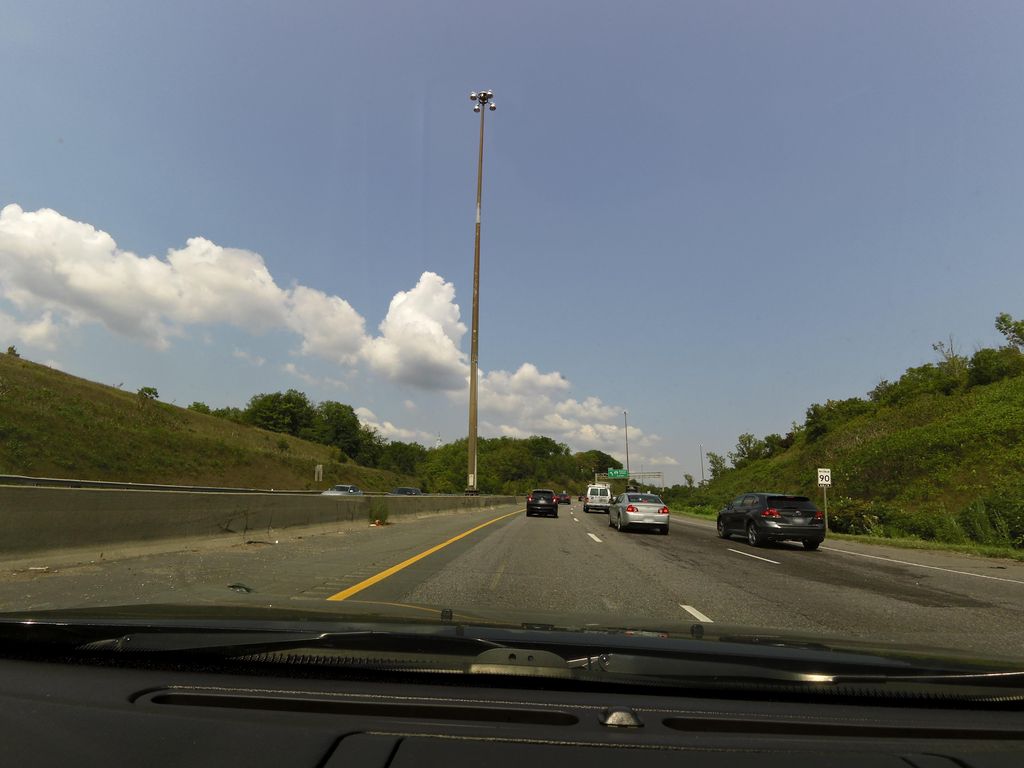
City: hamilton